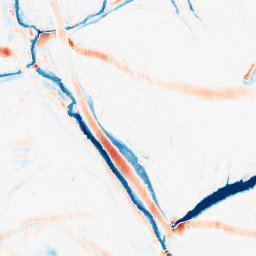
Category: morphological
Decomposition family: morphological_ellipse
Decomposition parameters: operation: average
width: 20
height: 10
Upsampling method: quartic
Upsampling parameters: scale: 4
Upsampling scale: 4